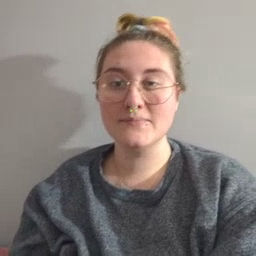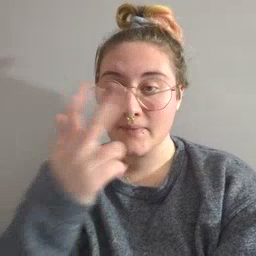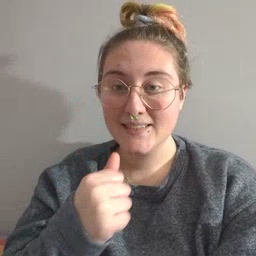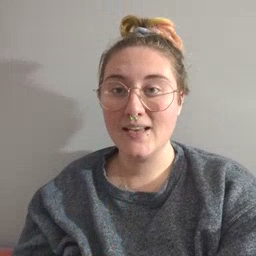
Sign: pizza